Question: currently I am working with JQuery table sorter to sort my HTML table.
But, my table is kinda complex. Here is the description:
- - - -
I have read several same question, which say that I should use 'trigger' function. But I don't know why, it does not solve my problem.
Here is the structure of my table:

Here is my code:
'''
<div class = "container content" role = "main">
<div id = "form">
<h1 id = title>Check-Out</h1>
<div id= datum></div>
<div id = "table-checkout">
</div>
</div>
</div>
'''
'''
$('document').ready(function(){
today = new Date();
dd = today.getDate();
mm = today.getMonth() + 1;
yy = today.getFullYear();
$("#datum").html("Datum: " + dd + "-" + mm + "-" + yy);
//$('#table-checkout').tablesorter();
checkout();
//$('#table-checkout').trigger('update');
});
function checkout()
{
$.post("func/checkout.php",
{
},
function(data)
{
con = "<table id='table-modify' border=1>";
con += "<tr>";
con += "<th colspan = 2>Gastgeber</th>";
con += "<th colspan = 2>Besucher</th>";
con += "<th class=small rowspan = 2>Int.</th>";
con += "<th class=small rowspan = 2>Ext.</th>";
con += "<th class=small rowspan = 2>DP</th>";
con += "<th rowspan = 2>Uhr Parkticket</th>";
con += "<th colspan = 2>Check-In</th>";
con += "<th colspan = 3>Check-Out</th>";
con += "</tr>";
con += "<tr>";
con += "<th>Name</th>";
con += "<th>Org.-Einheit</th>";
con += "<th>Name</th>";
con += "<th>KFZ-Kennzeichen</th>";
con += "<th>MA</th>";
con += "<th>Uhrzeit</th>";
con += "<th>MA</th>";
con += "<th>Uhrzeit</th>";
con += "<th>Stunden</th>";
con += "</tr>";
row = data.split("_");
for(i=0,j=row.length-1;i<j;i++)
{
col = row[i].split("#");
con += "<tr>";
for(k=0,m=col.length;k<m;k++)
{
if(col[k] == "internal" || col[k] == "external" || col[k] == "dp")
{
if(col[k] == "internal")
{
con += "<td class=small><input id = int type =radio checked disabled></td>";
con += "<td class=small></td>";
con += "<td class=small></td>";
}
else if(col[k] == "external")
{
con += "<td class=small></td>";
con += "<td class=small><input id = int type =radio checked disabled></td>";
con += "<td class=small></td>";
}
else
{
con += "<td class=small></td>";
con += "<td class=small></td>";
con += "<td class=small><input id = int type =radio checked disabled></td>";
}
}
else
{
con += "<td>"+col[k]+"</td>";
}
}
con += "</tr>";
}
con += "</table>";
$("#table-checkout").html(con);
});
}
'''
So, how could I solve my problem? Thanks in advance.
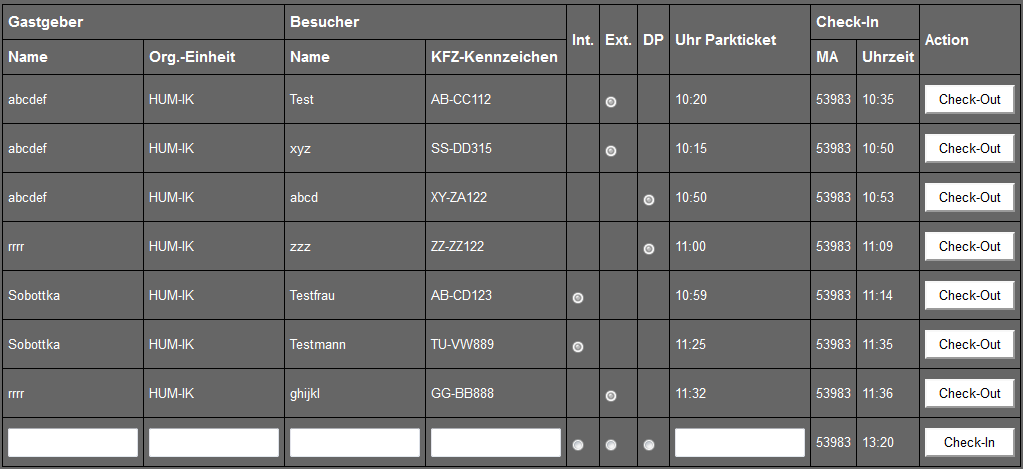
Answer: Tablesorter works by collecting all of the content of the table and putting it into a cache. When you sort a table, it actually sorts the cache, then updates the table by putting the rows back in the correct sort order.
If you change any content, the cache does not automatically update. So if you sort the table, it is still pulling the stored rows from the cache and overwrites any newly added rows or all of the rows if you are using ajax.
So, after your script updates the table with fresh ajax data, trigger an "update" event on the table to signal to the tablesorter plugin that the contents of the table have changed. It would look something like this:
'''
$.ajax({
dataType: "json",
url: url,
data: data,
success: function(){
// process, then add the table contents
$('table')
.find('tbody').html( newStuff )
// tell tablesorter that new stuff was added
// this is triggered on the tbody,
// but the event bubbles up to the table
.trigger('update');
}
});
'''
Additionally, since all of the table contents are constantly changing, make sure to use <URL> on any buttons or form elements within the table. For example:
'''
$('table').on('click', '.checkout-button', function(){
// do something
});
'''